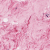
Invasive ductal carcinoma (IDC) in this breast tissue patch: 0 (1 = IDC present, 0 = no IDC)